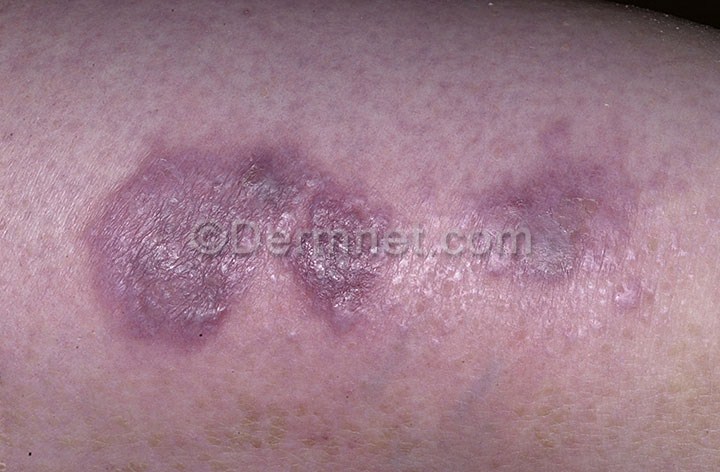
Disease: Psoriasis pictures Lichen Planus and related diseases